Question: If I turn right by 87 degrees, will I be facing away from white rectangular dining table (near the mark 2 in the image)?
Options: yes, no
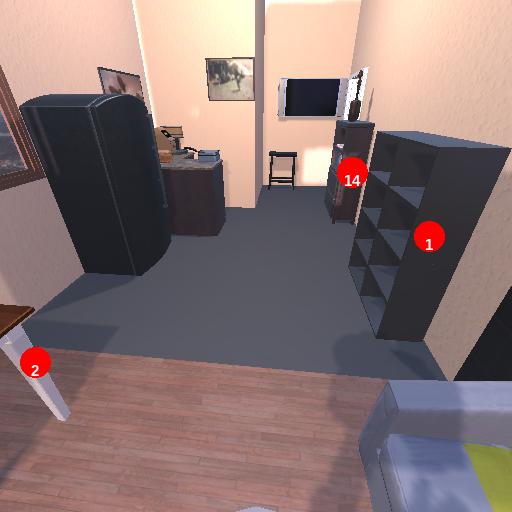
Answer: yes